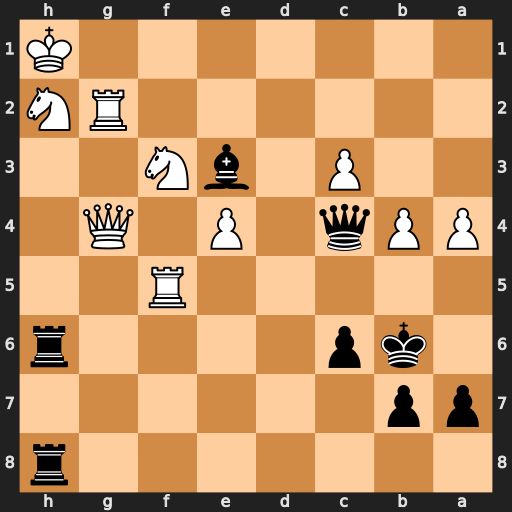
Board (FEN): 7r/pp6/1kp4r/5R2/PPq1P1Q1/2P1bN2/6RN/7K
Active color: b
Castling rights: -
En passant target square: -
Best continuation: Qf1+ Rg1 Qxf3+ Qxf3 Rxh2#